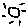
Label: sun